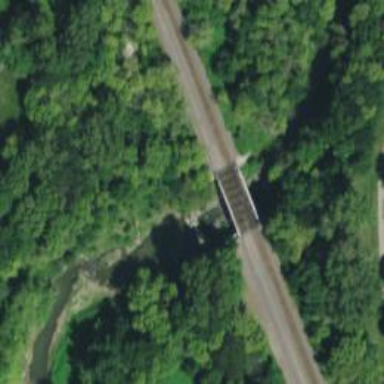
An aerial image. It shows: Railway bridge.